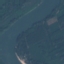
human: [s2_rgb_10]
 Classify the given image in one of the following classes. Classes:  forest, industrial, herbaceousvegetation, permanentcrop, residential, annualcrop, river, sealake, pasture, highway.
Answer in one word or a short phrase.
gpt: River